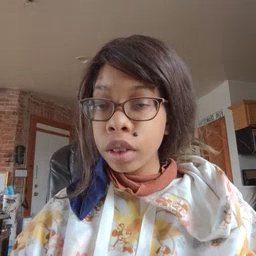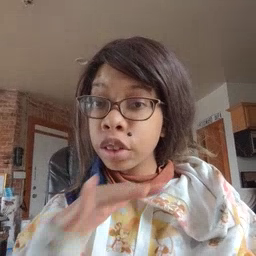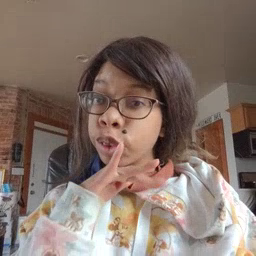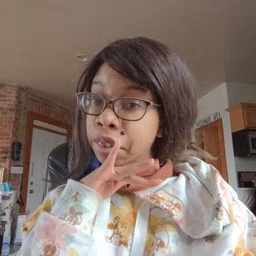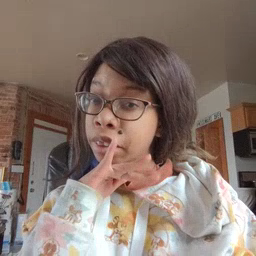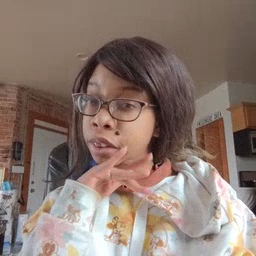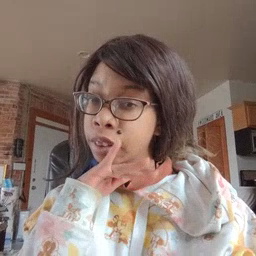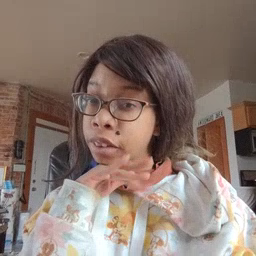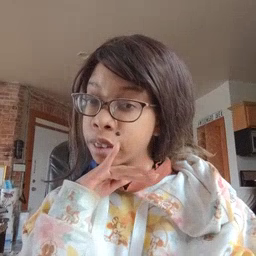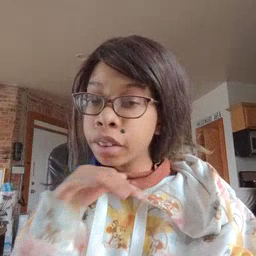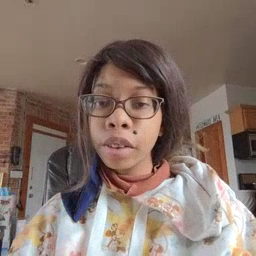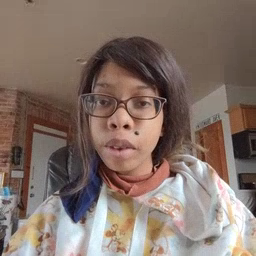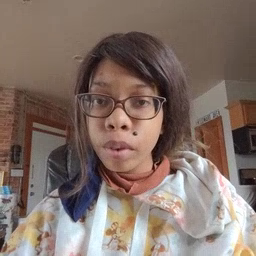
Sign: dirty